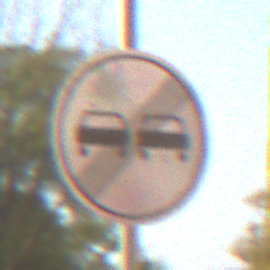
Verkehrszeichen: EndeUeberholverbot
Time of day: MorningAfternoon
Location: Outdoor (Urban)
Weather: Clear
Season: NotSpecified
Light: Natural